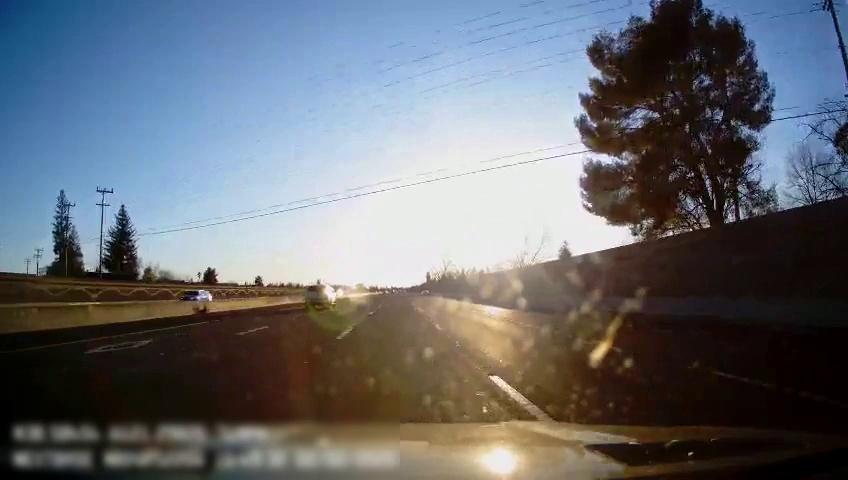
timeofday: Day
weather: Sunny
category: Drivable Space
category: Vehicles | SUV
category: Vehicles | SUV
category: Lanes | Alternate Lane
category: Lanes | Alternate Lane
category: Lanes | Current Lane
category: Lanes | Current Lane
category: Lanes | Alternate Lane